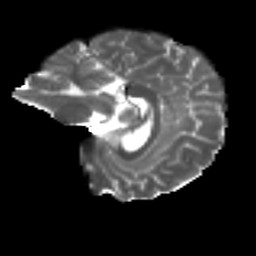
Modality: T2w
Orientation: sagittal
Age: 54
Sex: female
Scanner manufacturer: ge
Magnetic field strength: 3 T
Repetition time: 7.8 s
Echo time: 0.0606 s